Field crop: maize
Growth stage: 1
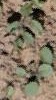
Species: convolvulus